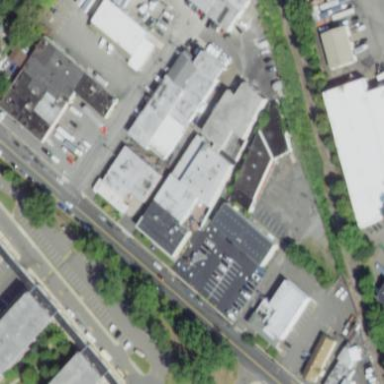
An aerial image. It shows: Commercial building.